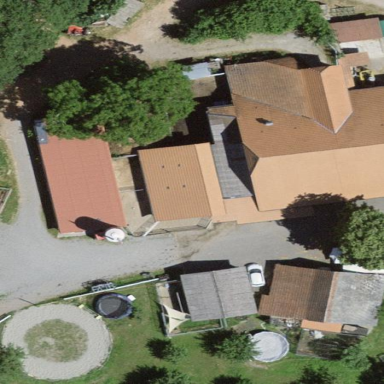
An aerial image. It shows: Farmyard area.